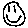
Label: smiley face